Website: ulta-beauty
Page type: account-selection
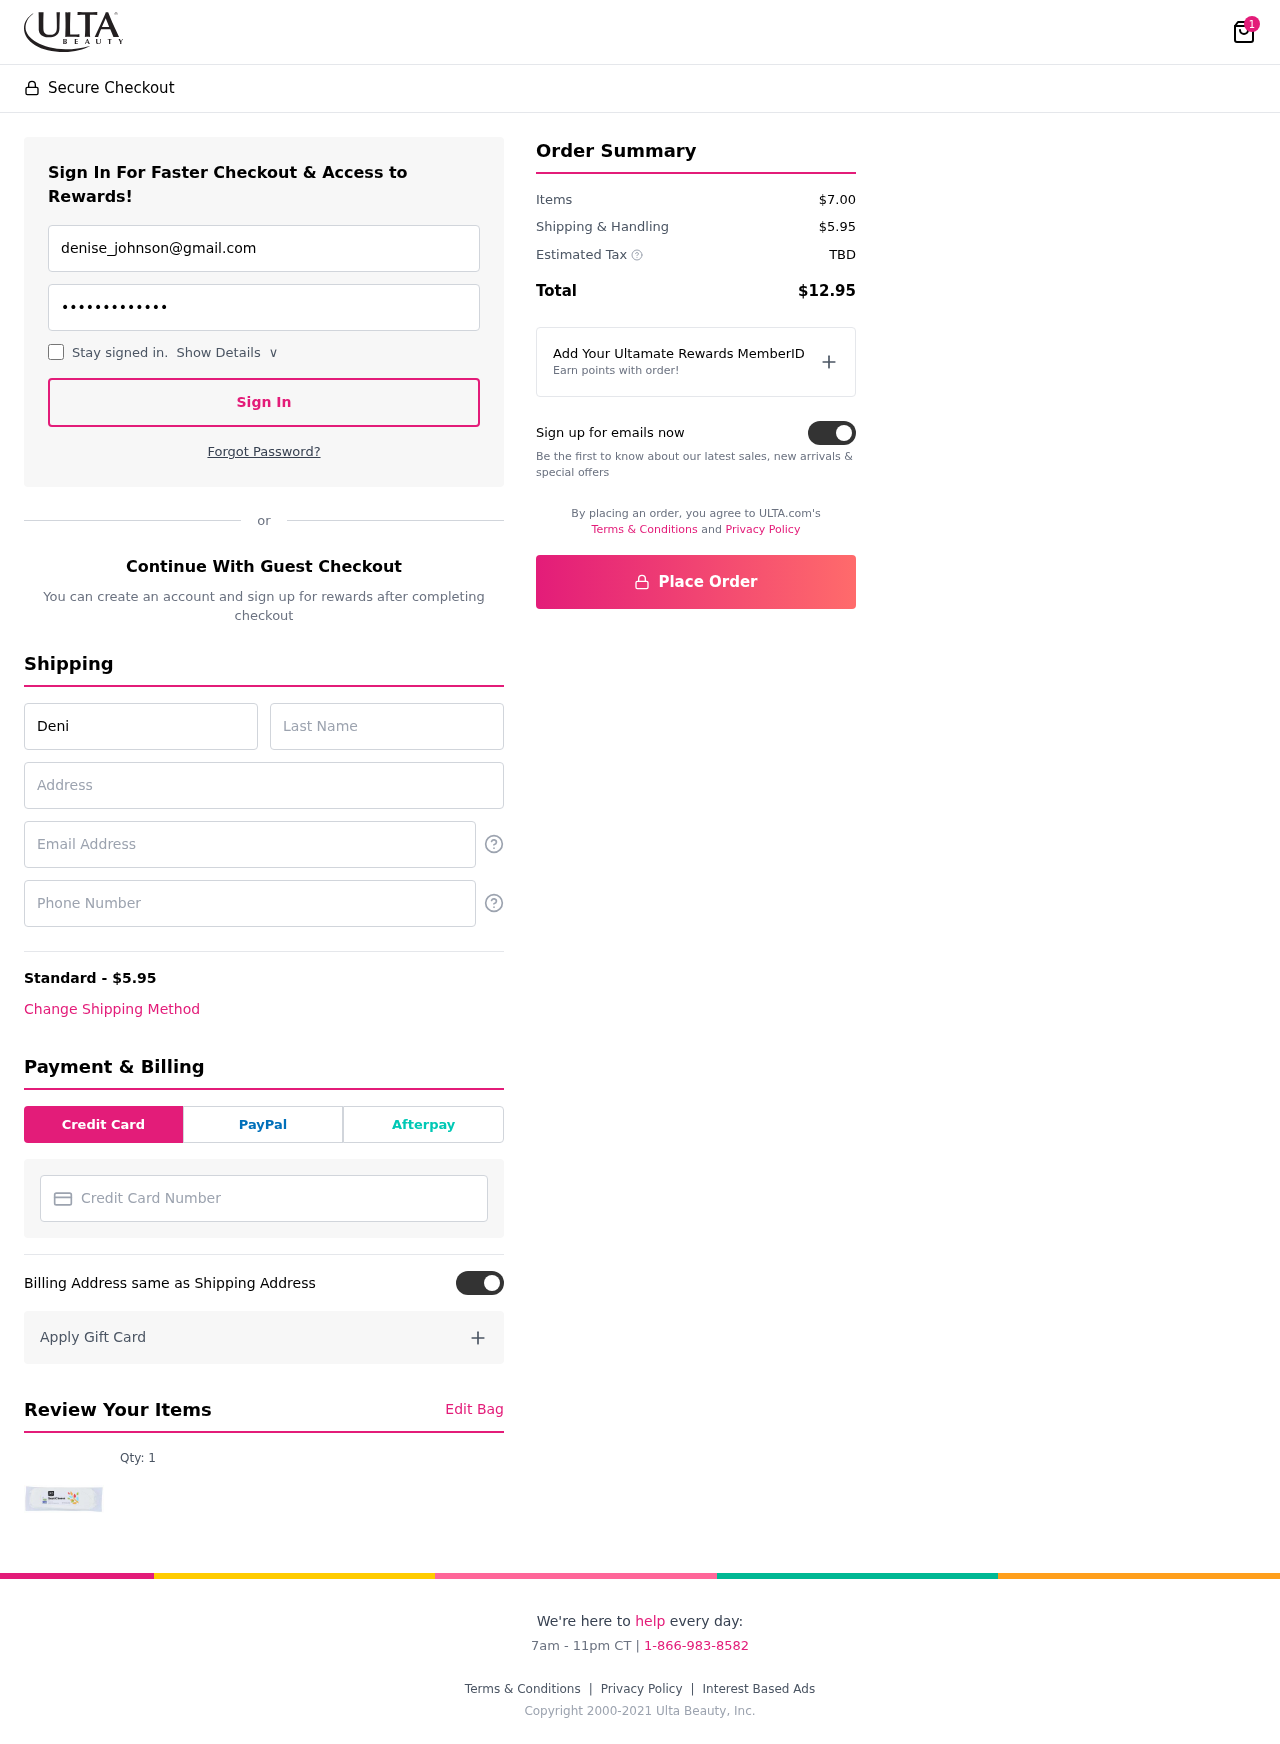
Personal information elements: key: PII_CARD_NUMBER
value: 4716 0076 8941 9127
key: PII_EMAIL
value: denise_johnson@gmail.com
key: PII_EMAIL2
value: denise_johnson@gmail.com
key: PII_FIRSTNAME
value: Denise
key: PII_LASTNAME
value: Johnson
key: PII_PHONE
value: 9647399706
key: PII_STREET
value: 60066 Daniel Row
Product elements: key: PRODUCT1_QUANTITY
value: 1
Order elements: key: ORDER_NUM_ITEMS
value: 1
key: ORDER_SHIPPING_COST
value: $5.95
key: ORDER_SUBTOTAL
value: $7.00
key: ORDER_TAX
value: TBD
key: ORDER_TOTAL
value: $12.95